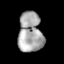
Tissue: lung
Cell type: Others
Senescence score: 0.2286
Nuclear area (px): 953
Mean DAPI intensity: 165.786